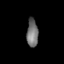
Tissue: prostate
Cell type: Fibroblasts
Senescence score: 0.8012
Nuclear area (px): 313
Mean DAPI intensity: 114.064